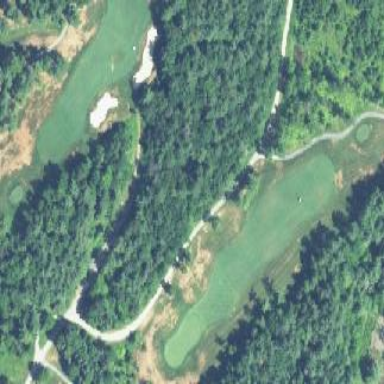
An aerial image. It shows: Lush grass fairway on golf course.